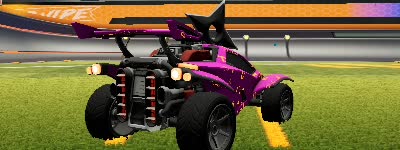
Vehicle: octane